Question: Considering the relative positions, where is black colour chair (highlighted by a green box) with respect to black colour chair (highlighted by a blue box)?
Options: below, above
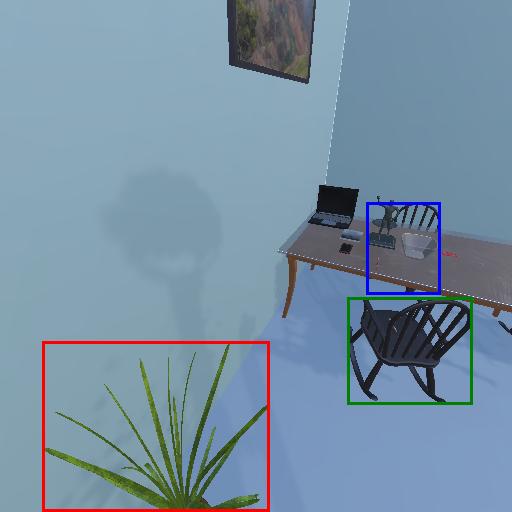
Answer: below